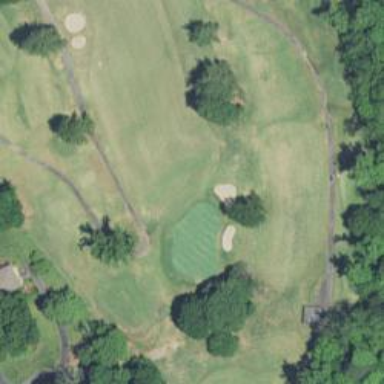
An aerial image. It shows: Golf hole.